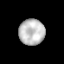
Tissue: lung
Cell type: Epithelial cells
Senescence score: 0.2129
Nuclear area (px): 648
Mean DAPI intensity: 191.21